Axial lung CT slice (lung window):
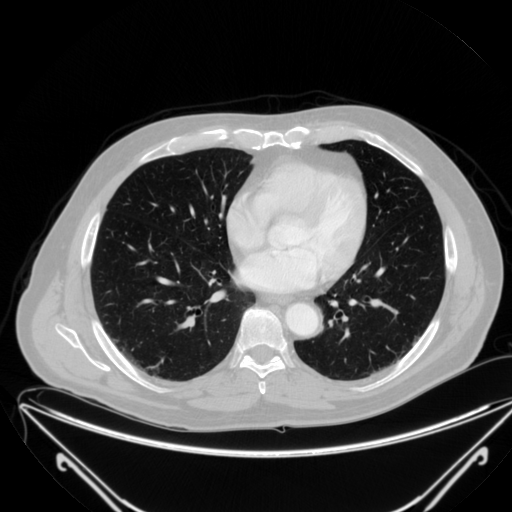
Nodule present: no